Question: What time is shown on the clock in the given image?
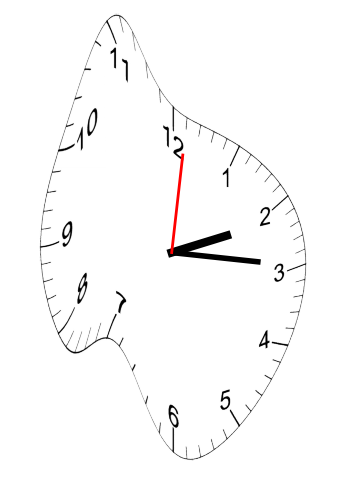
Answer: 02:15:01